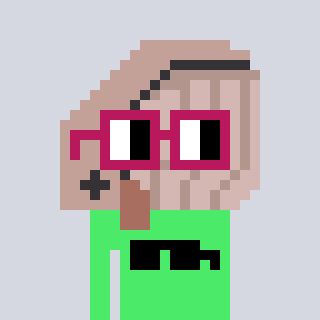
a pixel art character with square dark red glasses, a whale-shaped head and a teal-colored body on a cool background